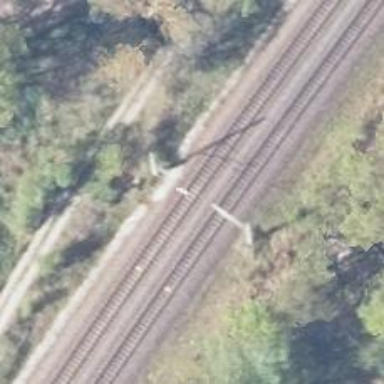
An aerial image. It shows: Milestone along the railway with catenary mast.